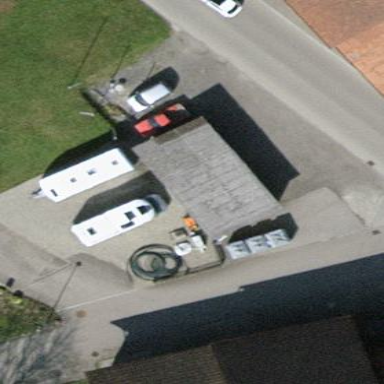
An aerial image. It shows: Garage building.